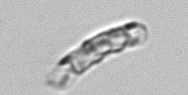
Label: Guinardia_striata